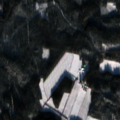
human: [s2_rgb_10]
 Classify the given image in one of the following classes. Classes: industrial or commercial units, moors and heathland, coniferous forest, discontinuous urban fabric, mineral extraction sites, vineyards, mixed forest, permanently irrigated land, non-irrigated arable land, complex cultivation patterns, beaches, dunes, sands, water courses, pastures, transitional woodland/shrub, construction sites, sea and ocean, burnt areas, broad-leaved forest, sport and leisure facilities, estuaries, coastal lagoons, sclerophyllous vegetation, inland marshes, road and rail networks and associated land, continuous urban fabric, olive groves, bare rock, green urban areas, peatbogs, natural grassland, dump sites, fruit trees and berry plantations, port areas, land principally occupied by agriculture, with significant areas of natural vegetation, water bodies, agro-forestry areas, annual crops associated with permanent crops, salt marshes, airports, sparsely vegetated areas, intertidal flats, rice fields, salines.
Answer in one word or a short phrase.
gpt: non-irrigated arable land, coniferous forest, mixed forest, transitional woodland/shrub